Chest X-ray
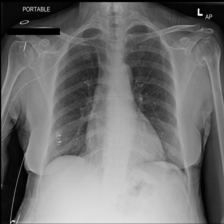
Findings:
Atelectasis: negative
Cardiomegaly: negative
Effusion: negative
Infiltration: negative
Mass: negative
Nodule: negative
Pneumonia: negative
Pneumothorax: negative
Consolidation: negative
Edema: negative
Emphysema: negative
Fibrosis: negative
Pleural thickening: negative
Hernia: negative